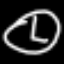
Label: clock